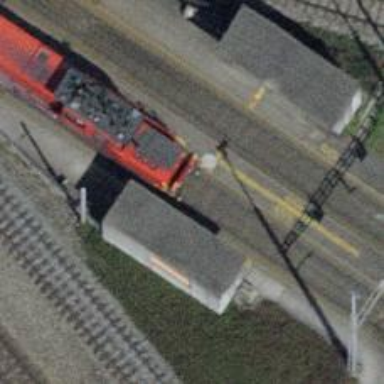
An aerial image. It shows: Hump in the railway.